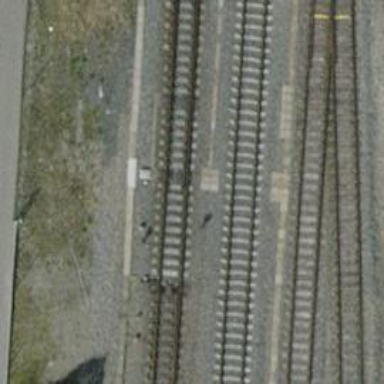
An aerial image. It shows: Single railway track with electrified contact line.